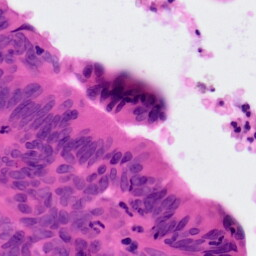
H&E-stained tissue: Colon